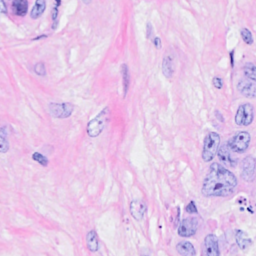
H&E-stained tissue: Breast